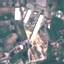
Land use / land cover class: Industrial